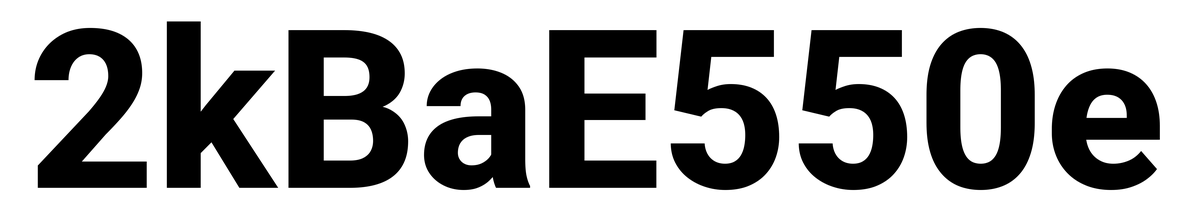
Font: Roboto_ExtraBold